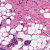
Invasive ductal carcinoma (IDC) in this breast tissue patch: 0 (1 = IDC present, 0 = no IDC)